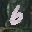
Label: 6